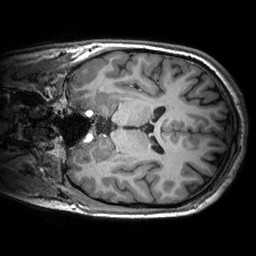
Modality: T1w
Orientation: coronal
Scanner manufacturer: siemens
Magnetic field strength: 3 T
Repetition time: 2.53 s
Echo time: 0.00288 s